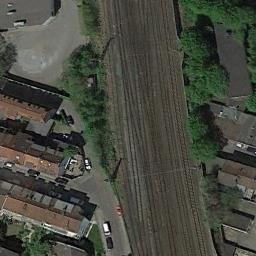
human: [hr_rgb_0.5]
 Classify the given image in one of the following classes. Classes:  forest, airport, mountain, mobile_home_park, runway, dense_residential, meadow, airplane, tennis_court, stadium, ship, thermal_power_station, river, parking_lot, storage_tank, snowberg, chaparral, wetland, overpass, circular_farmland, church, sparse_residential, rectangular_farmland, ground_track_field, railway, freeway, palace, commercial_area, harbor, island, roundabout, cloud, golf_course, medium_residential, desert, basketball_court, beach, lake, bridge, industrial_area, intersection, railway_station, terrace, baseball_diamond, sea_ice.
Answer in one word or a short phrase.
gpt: railway